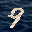
Label: 9